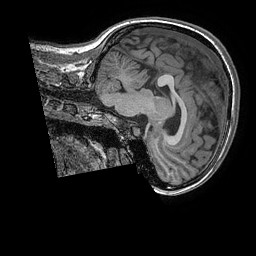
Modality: T1w
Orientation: sagittal
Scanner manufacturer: ge
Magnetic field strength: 3 T
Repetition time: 0.008184 s
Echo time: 0.003192 s